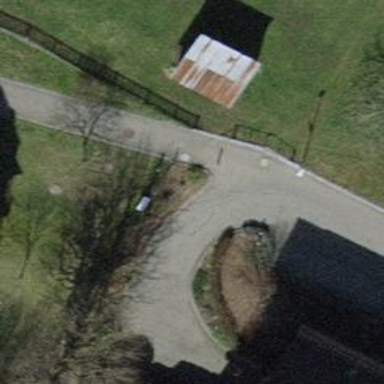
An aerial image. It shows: Bollard.